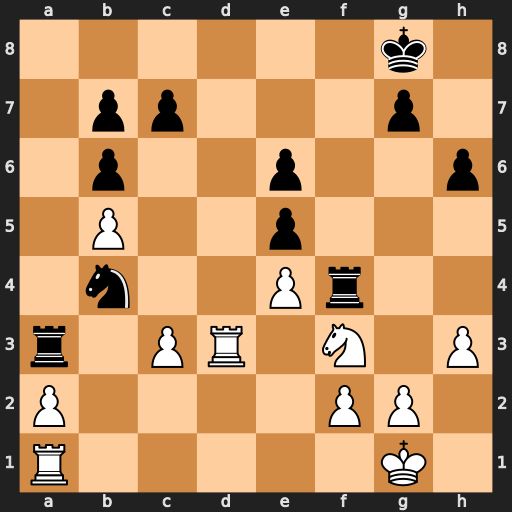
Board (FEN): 6k1/1pp3p1/1p2p2p/1P2p3/1n2Pr2/r1PR1N1P/P4PP1/R5K1
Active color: w
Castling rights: -
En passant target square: -
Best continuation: Rd8+ Kh7 cxb4